Field crop: maize
Growth stage: 1
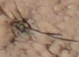
Species: lolium